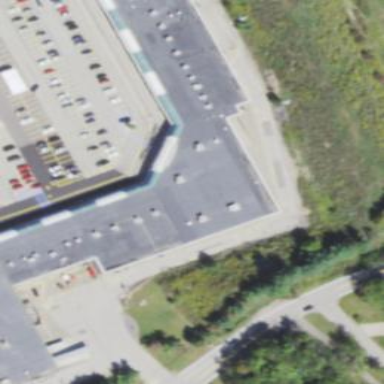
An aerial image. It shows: Retail building.